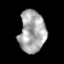
Tissue: prostate
Cell type: T cells
Senescence score: 0.3315
Nuclear area (px): 1079
Mean DAPI intensity: 169.204